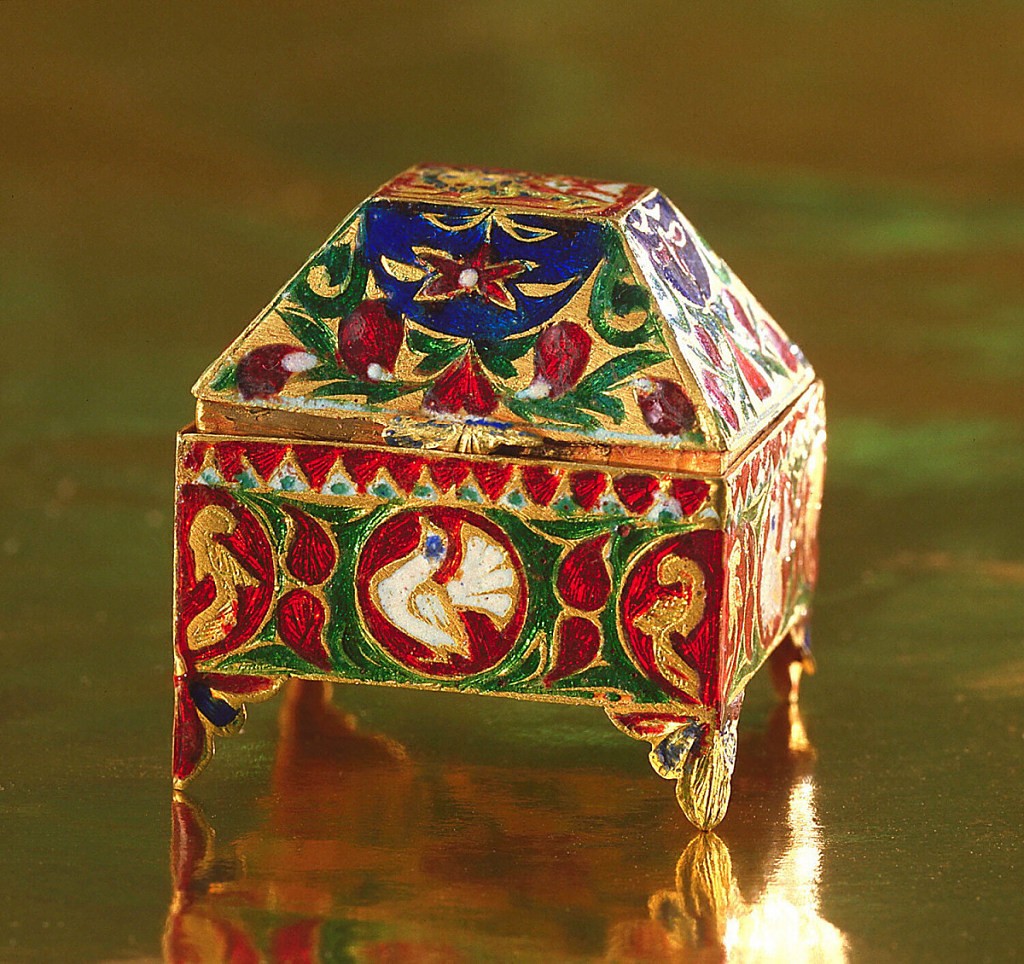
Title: Casket
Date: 19th century
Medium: Enamel, metal, gold
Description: Rectangular, with four palmette bracket feet. Hinged cover with high canted sides and flat top. Gold, decorated in translucent red, green and blue, and opaque white champleve enamel. On cover, lion couchant and floral motifs. On sides small circular medallions with white fan-tail pigeons on red ground, and leaf motifs. On base, formal floral design.

It has an outer case or box with concave sides and domed cover, covered with garnet-colored silk embroidered in yellow, blue, black and cream, with small pieces of mirror applied. Lined with white crepe de Chine.